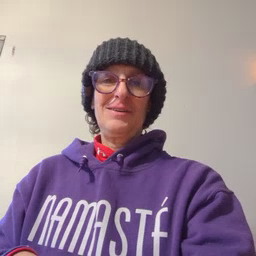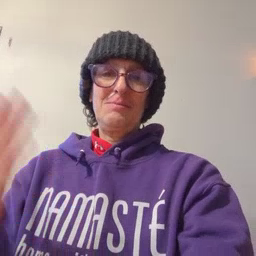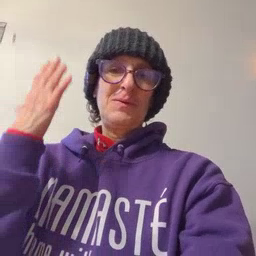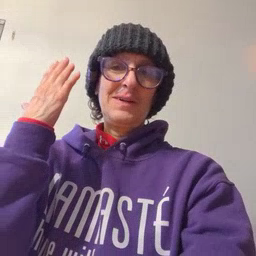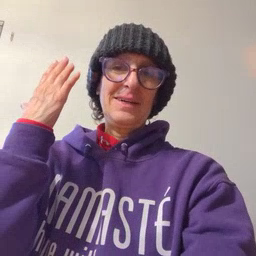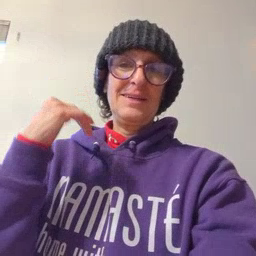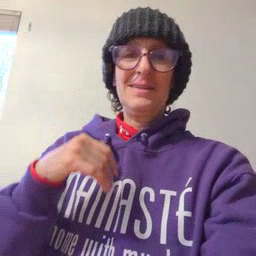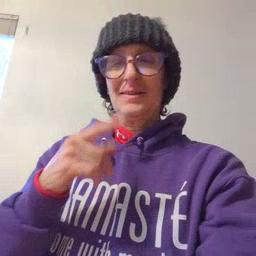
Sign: morning